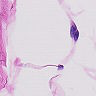
Metastatic tissue present: no